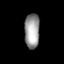
Tissue: prostate
Cell type: T cells
Senescence score: 0.348
Nuclear area (px): 516
Mean DAPI intensity: 154.093